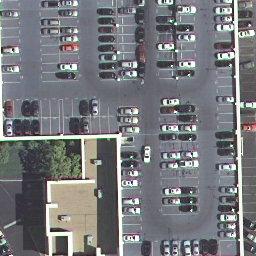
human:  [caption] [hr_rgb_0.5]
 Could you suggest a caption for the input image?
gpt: Many cars parked neatly with many empty parking spaces in the parking lot .

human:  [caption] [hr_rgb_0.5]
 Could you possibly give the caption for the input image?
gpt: Lots of cars parked neatly in the parking lot .

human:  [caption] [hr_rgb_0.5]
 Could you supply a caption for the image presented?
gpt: It is a parking lot with many cars parked neatly and many parking spots are free .

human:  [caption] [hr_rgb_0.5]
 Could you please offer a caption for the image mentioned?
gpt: Lots of cars parked neatly in the parking lot .

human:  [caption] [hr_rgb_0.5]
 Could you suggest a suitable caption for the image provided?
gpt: Many cars parked neatly with many free parking spots in the parking lot .